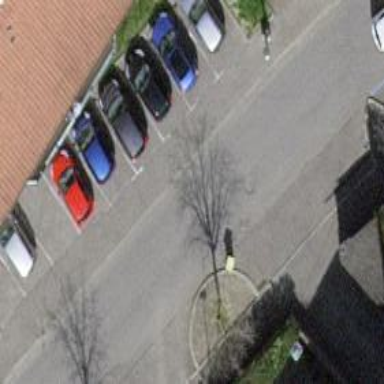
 and parking is available on both sides as well."